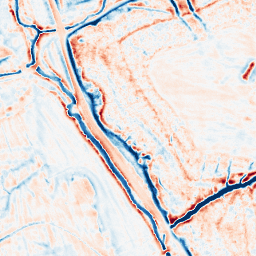
Category: edge_preserving
Decomposition family: bilateral
Decomposition parameters: d: 15
sigma_color: 50
sigma_space: 25
Upsampling method: sinc_hamming
Upsampling parameters: scale: 4
kernel_size: 8
Upsampling scale: 4